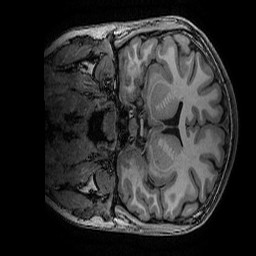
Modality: T1w
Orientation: coronal
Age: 19
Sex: female
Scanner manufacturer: ge
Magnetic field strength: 3 T
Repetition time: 0.007 s
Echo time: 0.00342 s